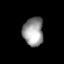
Tissue: lung
Cell type: Endothelial cells
Senescence score: 0.6014
Nuclear area (px): 576
Mean DAPI intensity: 151.451